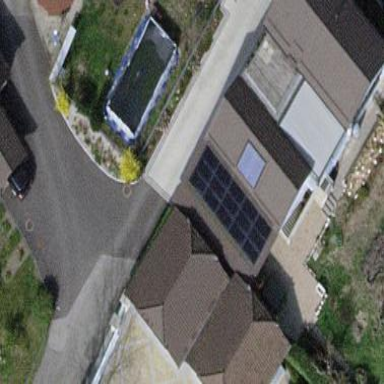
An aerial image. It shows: Garage.